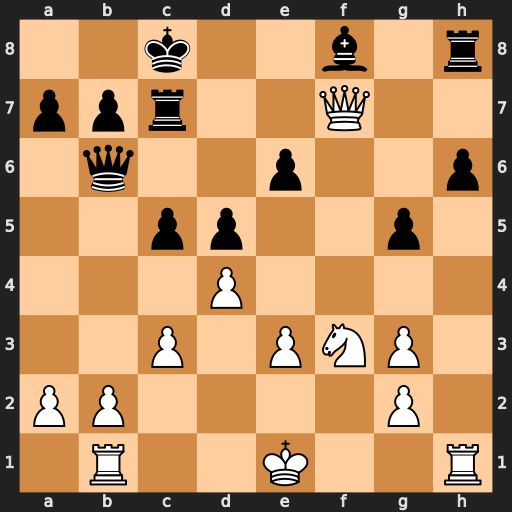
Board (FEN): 2k2b1r/ppr2Q2/1q2p2p/2pp2p1/3P4/2P1PNP1/PP4P1/1R2K2R
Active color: w
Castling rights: K
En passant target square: -
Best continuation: Qe8#